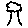
Label: tree